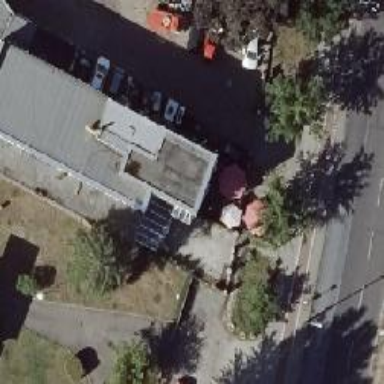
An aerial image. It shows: Fast food establishment.